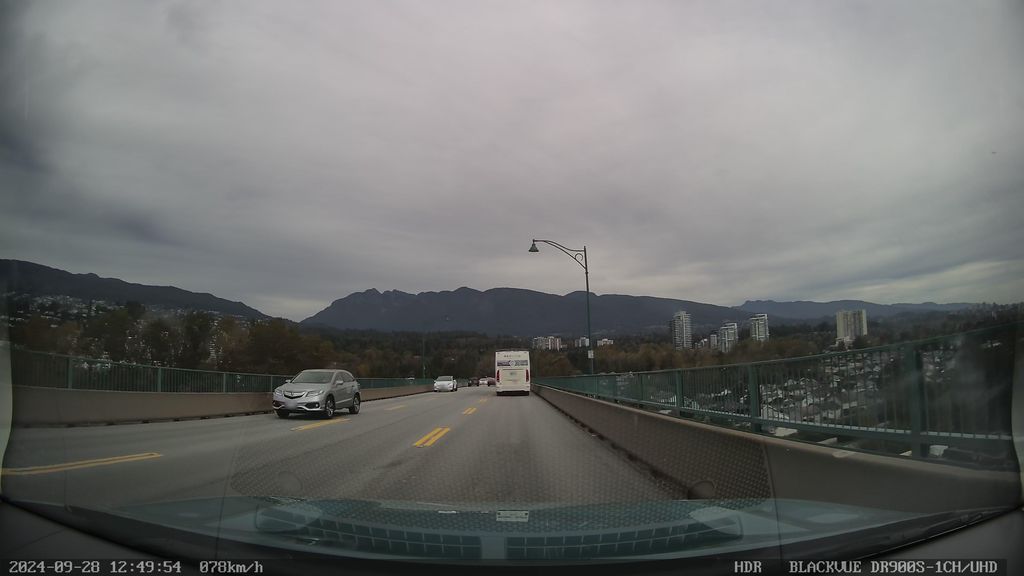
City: vancouver